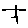
Label: line